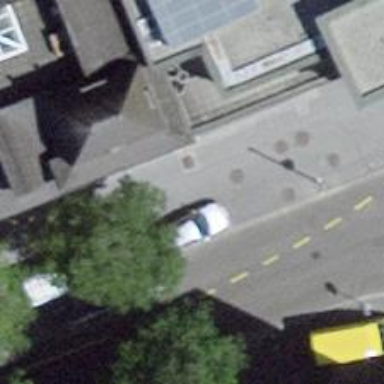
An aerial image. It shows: Sidewalk.